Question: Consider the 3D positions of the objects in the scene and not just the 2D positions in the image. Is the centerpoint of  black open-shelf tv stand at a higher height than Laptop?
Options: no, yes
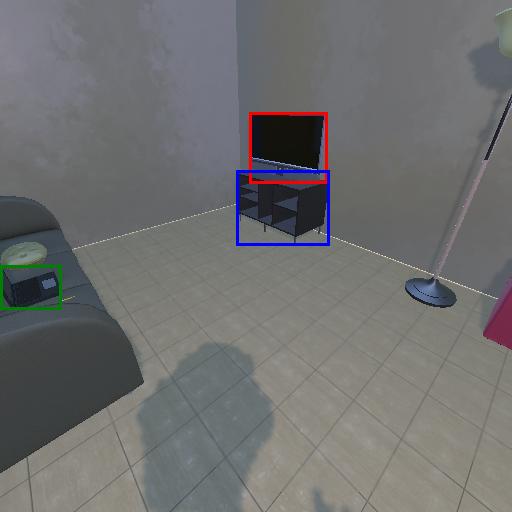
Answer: no